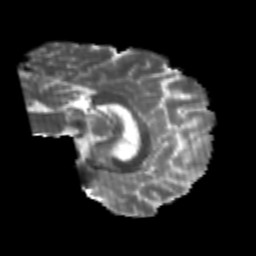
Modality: T2w
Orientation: sagittal
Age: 22
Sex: male
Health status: healthy
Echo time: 0.074 s